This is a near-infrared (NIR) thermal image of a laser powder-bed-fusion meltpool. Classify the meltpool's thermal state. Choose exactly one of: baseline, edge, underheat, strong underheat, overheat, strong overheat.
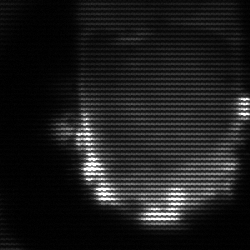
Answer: baseline